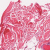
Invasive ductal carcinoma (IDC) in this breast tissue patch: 0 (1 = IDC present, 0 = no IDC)